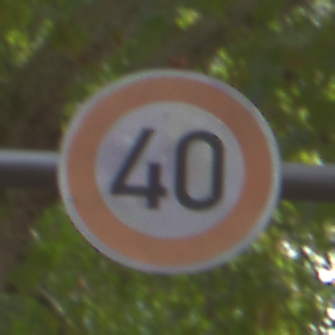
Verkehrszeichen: Geschwindigkeit40
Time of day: MorningAfternoon
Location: Outdoor (Urban)
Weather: Overcast
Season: NotSpecified
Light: Natural